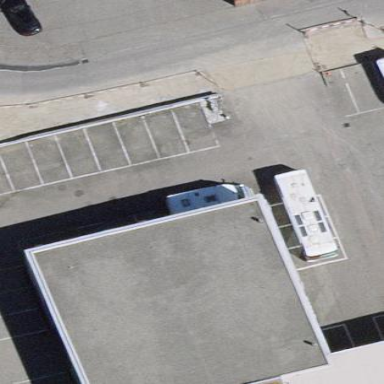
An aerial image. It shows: Fast food restaurant building.